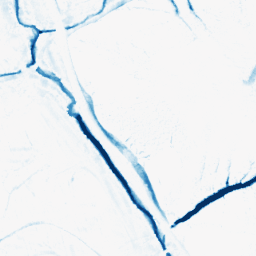
Category: morphological
Decomposition family: morphological_ellipse
Decomposition parameters: operation: closing
width: 10
height: 10
Upsampling method: sinc_hamming
Upsampling parameters: scale: 2
kernel_size: 4
Upsampling scale: 2